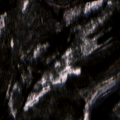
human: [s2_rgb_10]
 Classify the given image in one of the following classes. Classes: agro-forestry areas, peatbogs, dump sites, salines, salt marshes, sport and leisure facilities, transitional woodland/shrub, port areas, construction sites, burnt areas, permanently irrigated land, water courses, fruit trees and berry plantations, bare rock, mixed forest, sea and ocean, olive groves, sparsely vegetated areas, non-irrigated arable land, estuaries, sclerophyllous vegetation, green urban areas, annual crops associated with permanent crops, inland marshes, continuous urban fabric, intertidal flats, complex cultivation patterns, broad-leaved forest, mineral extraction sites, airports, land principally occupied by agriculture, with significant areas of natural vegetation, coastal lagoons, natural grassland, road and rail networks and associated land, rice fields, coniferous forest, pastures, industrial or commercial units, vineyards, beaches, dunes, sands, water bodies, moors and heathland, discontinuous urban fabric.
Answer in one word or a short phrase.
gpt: broad-leaved forest, coniferous forest, transitional woodland/shrub